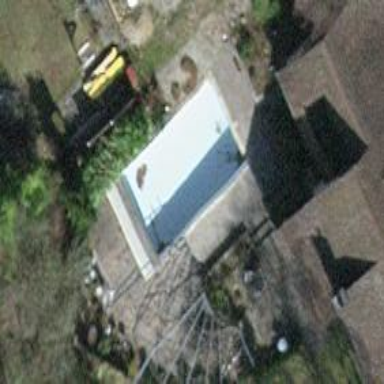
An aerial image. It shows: Swimming pool located in leisure land.